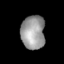
Tissue: skin
Cell type: Epithelial cells
Senescence score: 0.2793
Nuclear area (px): 789
Mean DAPI intensity: 154.774